Interaction volume radius: 5 \u00c5
Interaction volume height: 15 \u00c5
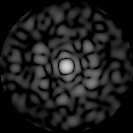
Disorder parameter: 0.7974